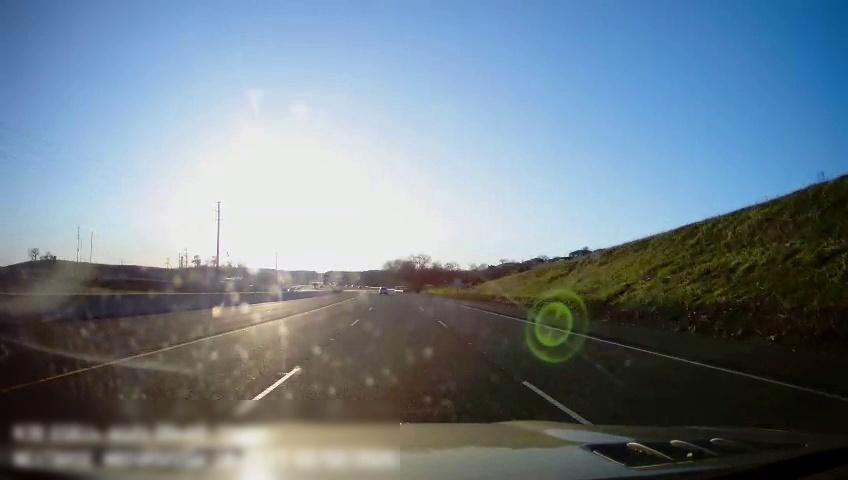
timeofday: Day
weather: Sunny
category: Drivable Space
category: Lanes | Alternate Lane
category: Lanes | Current Lane
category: Lanes | Current Lane
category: Lanes | Alternate Lane